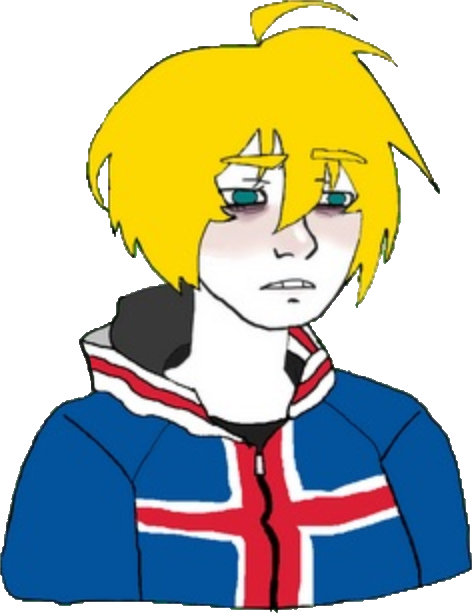
Label: 5_Twinkjak